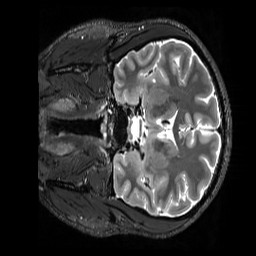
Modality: T2w
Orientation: coronal
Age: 24
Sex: male
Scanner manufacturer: siemens
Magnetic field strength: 3 T
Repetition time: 3.2 s
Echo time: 0.728 s